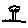
Label: tree